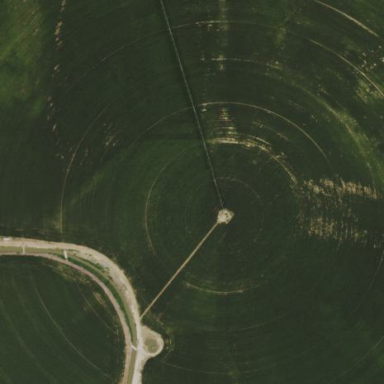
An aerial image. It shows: Farmland with pivot irrigation system.